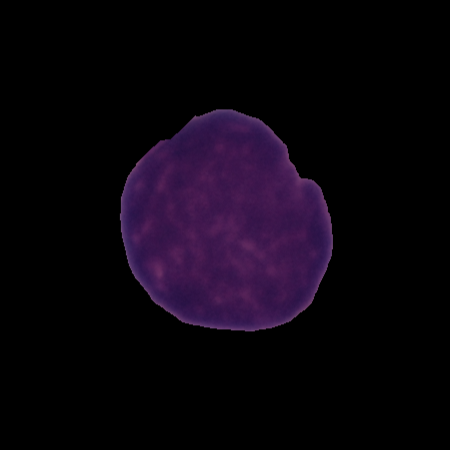
Label: cancer